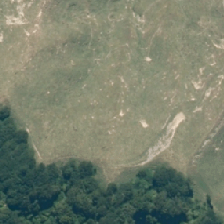
Land cover: low_producing_grassland